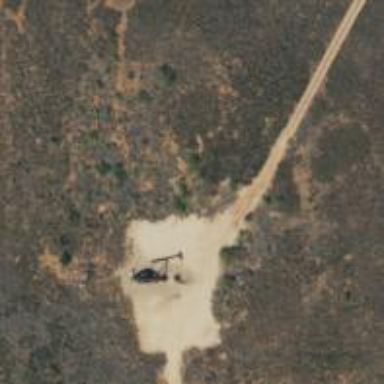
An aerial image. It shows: Petroleum well that is man-made.